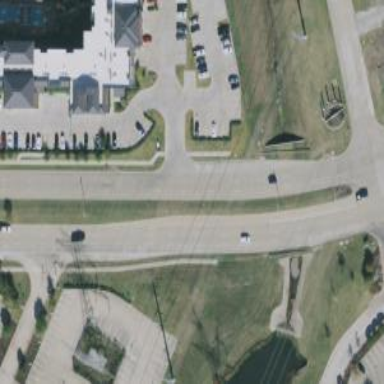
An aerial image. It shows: Secondary road.